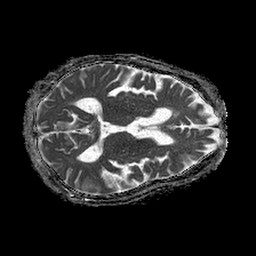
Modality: ADC
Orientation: axial
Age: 73
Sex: female
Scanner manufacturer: philips
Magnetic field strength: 1.5 T
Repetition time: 4.6 s
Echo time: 0.08631 s